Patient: sex F, age 57
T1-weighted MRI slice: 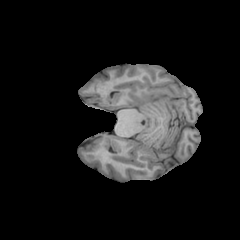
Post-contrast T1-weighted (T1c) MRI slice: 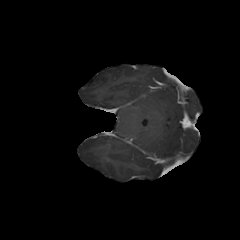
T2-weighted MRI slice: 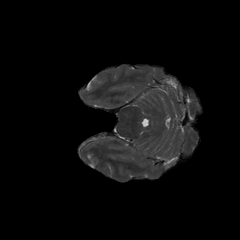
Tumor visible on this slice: no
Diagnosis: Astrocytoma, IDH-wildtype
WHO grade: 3